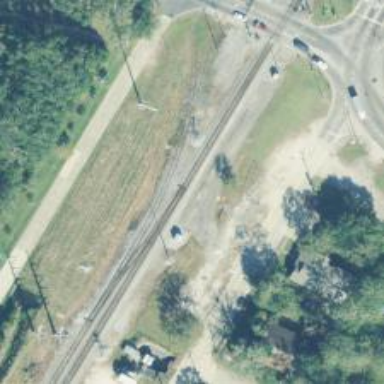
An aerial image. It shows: Railway siding for service.